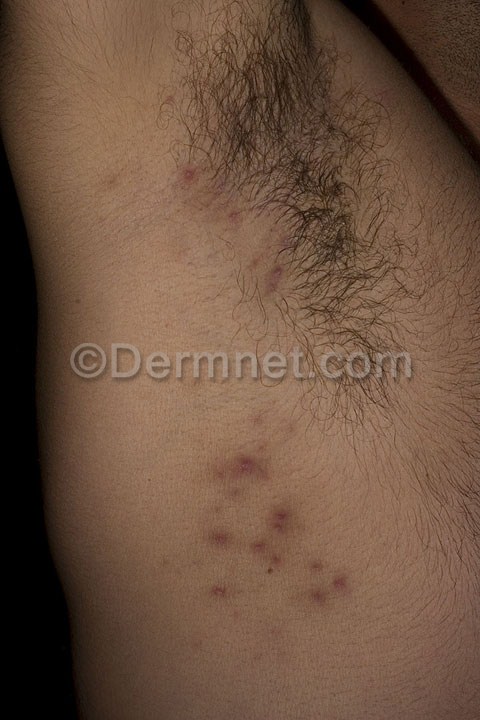
Disease: Cellulitis Impetigo and other Bacterial Infections